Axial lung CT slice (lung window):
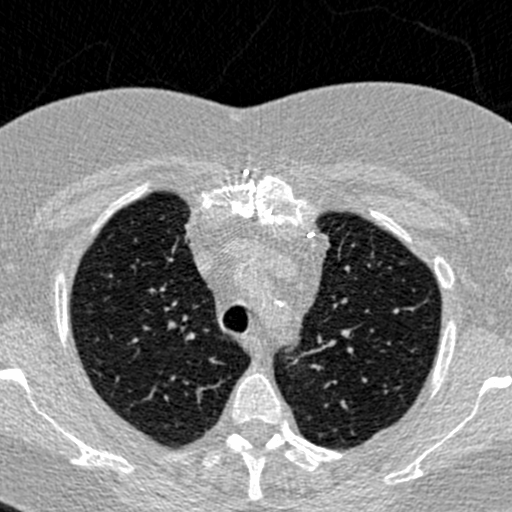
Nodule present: no